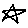
Label: star